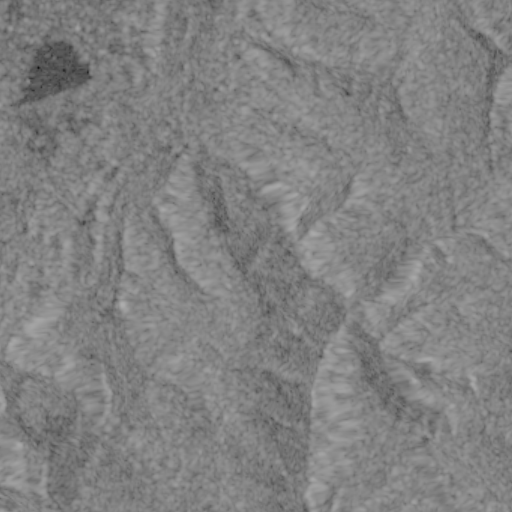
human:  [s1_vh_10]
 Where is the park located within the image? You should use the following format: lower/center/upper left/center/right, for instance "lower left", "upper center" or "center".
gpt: The park is located in the upper left of the image.
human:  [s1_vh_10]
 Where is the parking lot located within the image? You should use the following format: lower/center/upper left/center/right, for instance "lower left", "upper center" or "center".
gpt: The parking lot is located in the upper left of the image.
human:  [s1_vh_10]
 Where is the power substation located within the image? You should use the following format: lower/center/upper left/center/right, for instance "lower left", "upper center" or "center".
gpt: The power substation is located in the upper left of the image.
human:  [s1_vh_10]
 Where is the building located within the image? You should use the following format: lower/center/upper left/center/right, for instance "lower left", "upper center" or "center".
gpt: The building is located in the upper left of the image.
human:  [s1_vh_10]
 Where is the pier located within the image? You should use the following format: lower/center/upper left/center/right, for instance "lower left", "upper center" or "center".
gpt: The pier is located in the upper left of the image.
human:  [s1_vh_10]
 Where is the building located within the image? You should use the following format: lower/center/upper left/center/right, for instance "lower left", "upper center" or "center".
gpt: The building is located in the upper left of the image.
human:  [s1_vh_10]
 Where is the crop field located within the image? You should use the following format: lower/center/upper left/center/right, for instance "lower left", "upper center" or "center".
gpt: There is no crop field in the image.

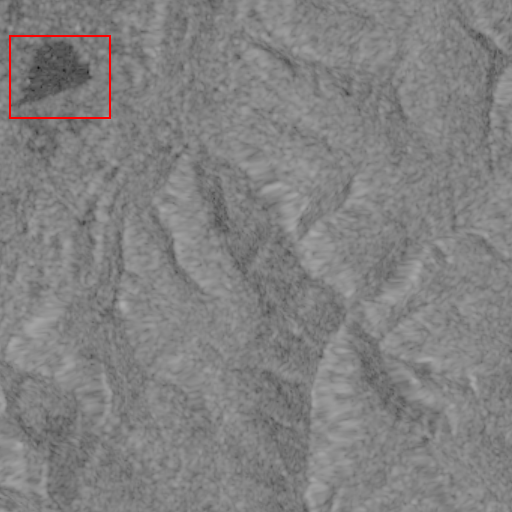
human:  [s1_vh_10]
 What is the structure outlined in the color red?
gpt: The structure outlined in red is a park.
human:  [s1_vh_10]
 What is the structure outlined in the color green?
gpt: There is no green outline.